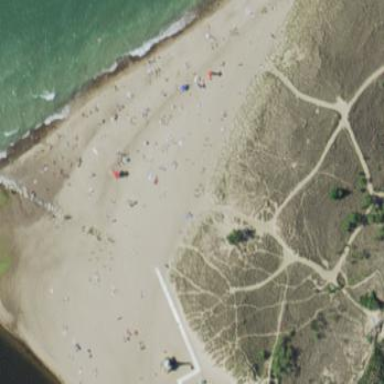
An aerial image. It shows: Sandy beach with natural surface.